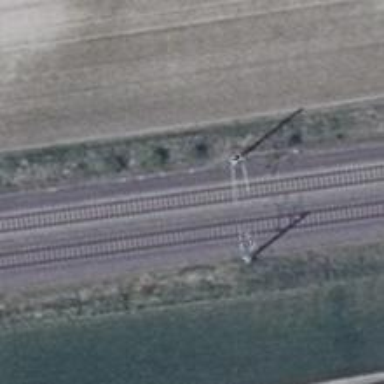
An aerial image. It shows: Milestone along the railway track with catenary mast.